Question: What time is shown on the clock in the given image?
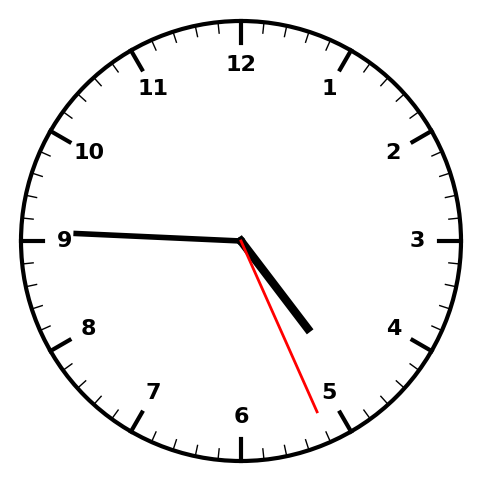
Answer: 04:45:26